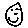
Label: smiley face